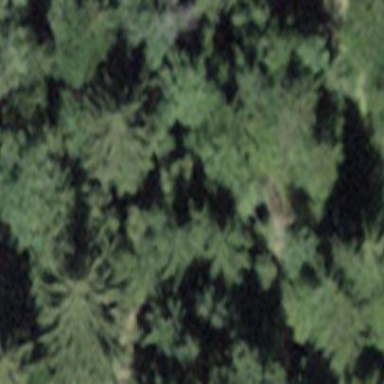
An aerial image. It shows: Forest area.